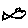
Label: fish